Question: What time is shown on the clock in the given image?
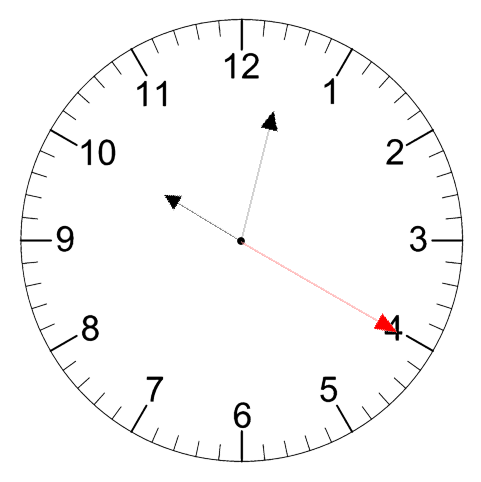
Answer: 10:02:20